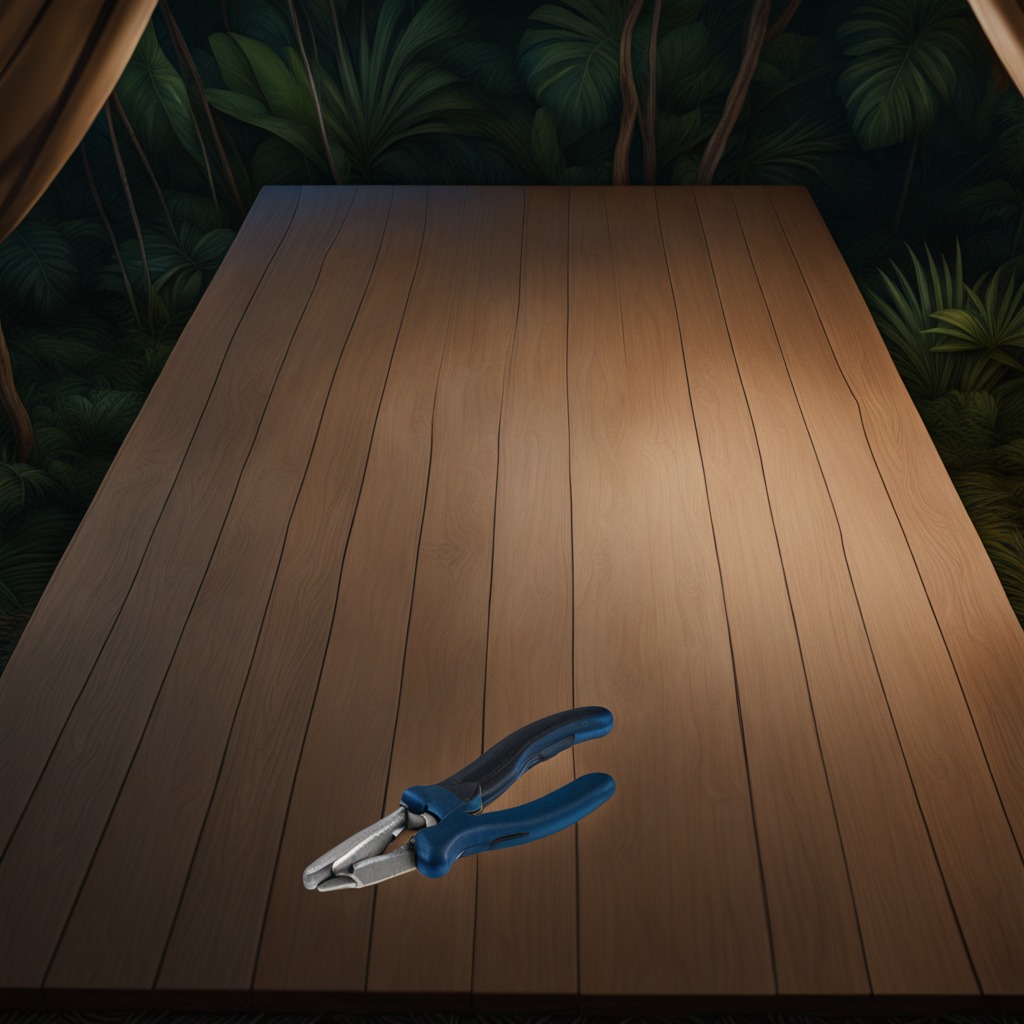
A plier lying on the wooden table in a jungle field workshop tent at night.